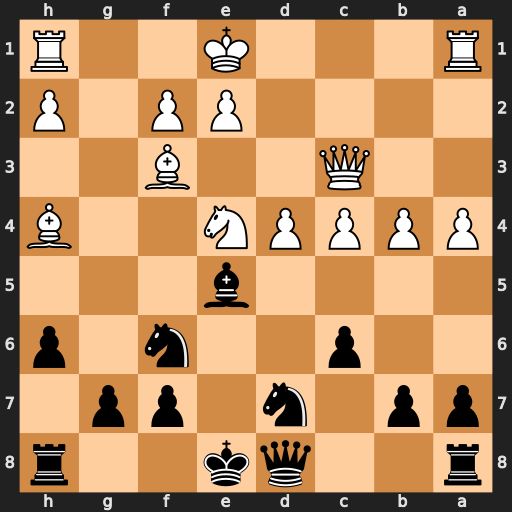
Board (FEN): r2qk2r/pp1n1pp1/2p2n1p/4b3/PPPPN2B/2Q2B2/4PP1P/R3K2R
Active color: b
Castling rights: KQkq
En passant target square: -
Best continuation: Nxe4 Bxd8 Nxc3